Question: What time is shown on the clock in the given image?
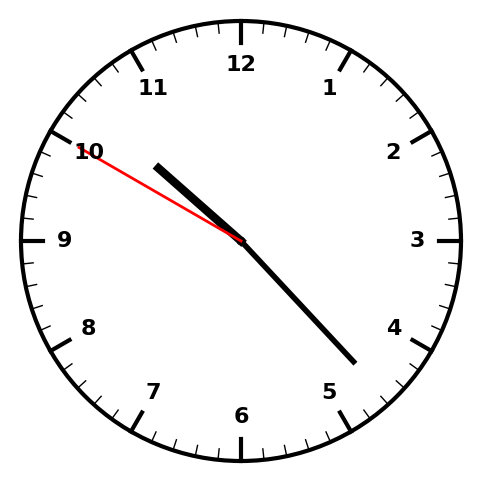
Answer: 10:22:50